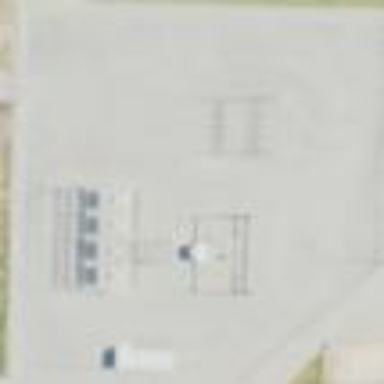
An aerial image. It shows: Distribution level power substation enclosed by fence.